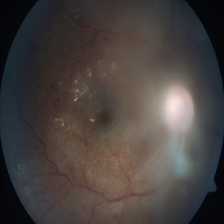
Diabetic retinopathy grade: Severe